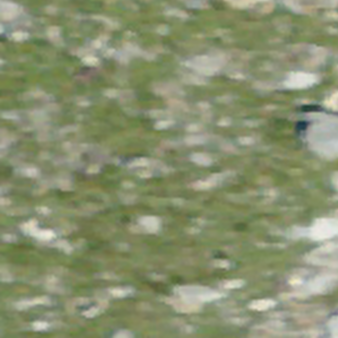
Label: other